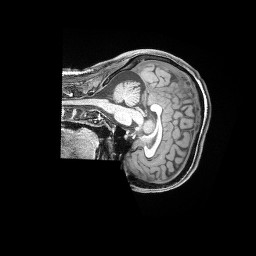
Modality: T1w
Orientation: sagittal
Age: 38
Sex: female
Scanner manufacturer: siemens
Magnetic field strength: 3 T
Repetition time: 2 s
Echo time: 0.00211 s